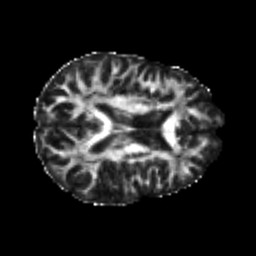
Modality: FA
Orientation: axial
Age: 22
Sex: male
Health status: healthy
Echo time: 0.074 s